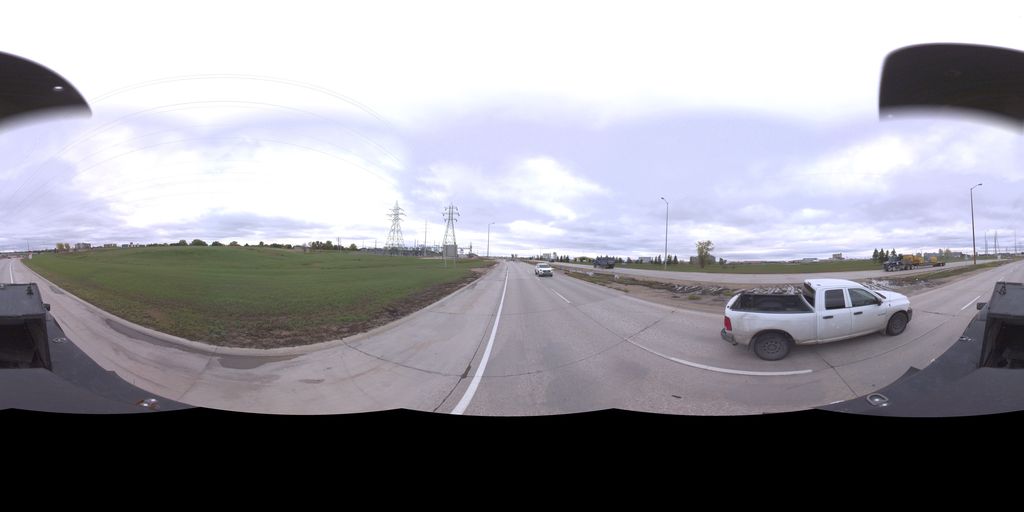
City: winnipeg